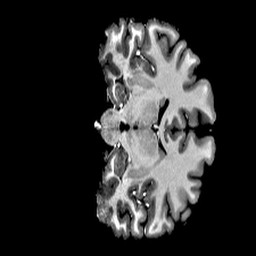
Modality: T1w
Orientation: coronal
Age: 23
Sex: female
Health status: healthy
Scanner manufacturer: siemens
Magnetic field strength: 6.98 T
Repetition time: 6 s
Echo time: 0.00302 s